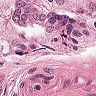
Metastatic tissue present: yes